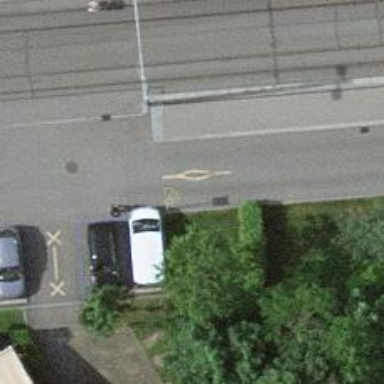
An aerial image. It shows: Kerb barrier.